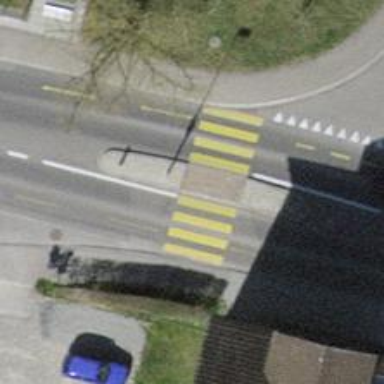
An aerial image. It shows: Marked zebra crossing with island.